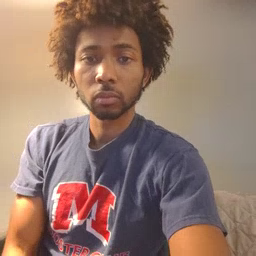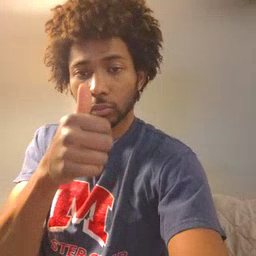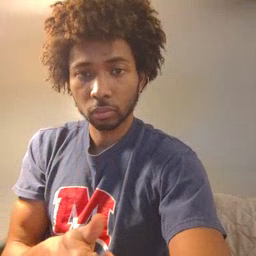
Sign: every